Field crop: maize
Growth stage: 2
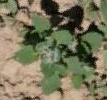
Species: chenopodium